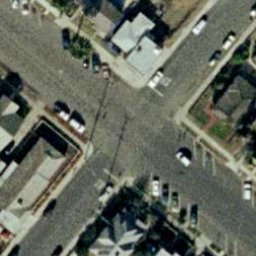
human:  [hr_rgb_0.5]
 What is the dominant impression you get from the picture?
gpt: intersection